Question: Im trying out the <URL> in a Windows store App project, and i want to send a .docx file and get a pdf file in return, im trying to do a post but im not sure how its done, this is what i have so far, but its not working.
'''
private async Task GeneratePdfContract(string path) {
try {
var data = new List < KeyValuePair < string, string >> {
new KeyValuePair < string, string > ("Api", "5"),
new KeyValuePair < string, string > ("ApiKey", "419595049"),
new KeyValuePair < string, string > ("File", "" + stream2),
};
await PostKeyValueData(data);
} catch (Exception e) {
Debug.WriteLine(e.Message);
}
'''
}
'''
private async Task PostKeyValueData(List < KeyValuePair < string, string >> values) {
var httpClient = new HttpClient();
var response = await httpClient.PostAsync("http://do.convertapi.com/Word2Pdf", new FormUrlEncodedContent(values));
var responseString = await response.Content.ReadAsStringAsync();
'''
}
How should i do my post to send a .docx file and get a .pdf file in return?
'''
private async Task GeneratePdfContract(string path)
{
try
{
using (var client = new System.Net.Http.HttpClient())
{
using (var multipartFormDataContent = new MultipartFormDataContent())
{
var values = new[]
{
new KeyValuePair<string, string>("ApiKey", "413595149")
};
foreach (var keyValuePair in values)
{
multipartFormDataContent.Add(new StringContent(keyValuePair.Value), String.Format("\"{0}\"", keyValuePair.Key));
}
StorageFolder currentFolder = await ApplicationData.Current.LocalFolder.GetFolderAsync(Constants.DataDirectory);
StorageFile outputFile = await currentFolder.GetFileAsync("file.docx");
byte[] fileBytes = await outputFile.ToBytes();
//multipartFormDataContent.Add(new ByteArrayContent(FileIO.ReadBufferAsync(@"C:\test.docx")), '"' + "File" + '"', '"' + "test.docx" + '"');
multipartFormDataContent.Add(new ByteArrayContent(fileBytes));
const string requestUri = "http://do.convertapi.com/word2pdf";
var response = await client.PostAsync(requestUri, multipartFormDataContent);
if (response.IsSuccessStatusCode)
{
var responseHeaders = response.Headers;
var paths = responseHeaders.GetValues("OutputFileName").First();
var path2 = Path.Combine(@"C:\", paths);
StorageFile sampleFile = await ApplicationData.Current.LocalFolder.CreateFileAsync(@"C:\Users\Thought\AppData\Local\Packages\xxxxx_apk0zz032bzya\LocalState\Data\");
await FileIO.WriteBytesAsync(sampleFile, await response.Content.ReadAsByteArrayAsync());
}
else
{
Debug.WriteLine("Status Code : {0}", response.StatusCode);
Debug.WriteLine("Status Description : {0}", response.ReasonPhrase);
}
}
}
}
catch (Exception e)
{
Debug.WriteLine(e.Message);
}
}
'''
@Tomas tried to adapt your answer a bit since there doesn't seem to be a "File.ReadAllBytes" on windows store apps, im getting this response tho :\

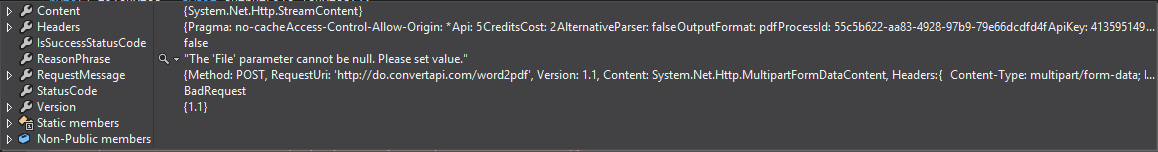
Answer: You can't pass file stream as string to HttpClient. Just use WebClient.UploadFile method which also support asynchronous uploads.
'''
using (var client = new WebClient())
{
var fileToConvert = "c:
ile-to-convert.docx";
var data = new NameValueCollection();
data.Add("ApiKey", "413595149");
try
{
client.QueryString.Add(data);
var response = client.UploadFile("http://do.convertapi.com/word2pdf", fileToConvert);
var responseHeaders = client.ResponseHeaders;
var path = Path.Combine(@"C:", responseHeaders["OutputFileName"]);
File.WriteAllBytes(path, response);
Console.WriteLine("The conversion was successful! The word file {0} converted to PDF and saved at {1}", fileToConvert, path);
}
catch (WebException e)
{
Console.WriteLine("Exception Message :" + e.Message);
if (e.Status == WebExceptionStatus.ProtocolError)
{
Console.WriteLine("Status Code : {0}", ((HttpWebResponse)e.Response).StatusCode);
Console.WriteLine("Status Description : {0}", ((HttpWebResponse)e.Response).StatusDescription);
}
}
}
'''
The example using 'HttpClient()'
'''
using (var client = new System.Net.Http.HttpClient())
{
using (var multipartFormDataContent = new MultipartFormDataContent())
{
var values = new[]
{
new KeyValuePair<string, string>("ApiKey", "YourApiKey")
};
foreach (var keyValuePair in values)
{
multipartFormDataContent.Add(new StringContent(keyValuePair.Value), String.Format(""{0}"", keyValuePair.Key));
}
multipartFormDataContent.Add(new ByteArrayContent(File.ReadAllBytes(@"C: est.docx")), '"' + "File" + '"', '"' + "test.docx" + '"');
const string requestUri = "http://do.convertapi.com/word2pdf";
var response = await client.PostAsync(requestUri, multipartFormDataContent);
if (response.IsSuccessStatusCode)
{
var responseHeaders = response.Headers;
var paths = responseHeaders.GetValues("OutputFileName").First();
var path = Path.Combine(@"C:", paths);
File.WriteAllBytes(path, await response.Content.ReadAsByteArrayAsync());
}
else
{
Console.WriteLine("Status Code : {0}", response.StatusCode);
Console.WriteLine("Status Description : {0}", response.ReasonPhrase);
}
}
}
'''